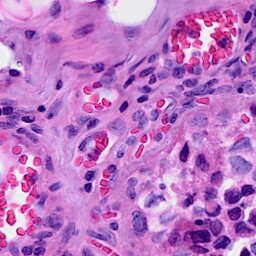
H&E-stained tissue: Breast